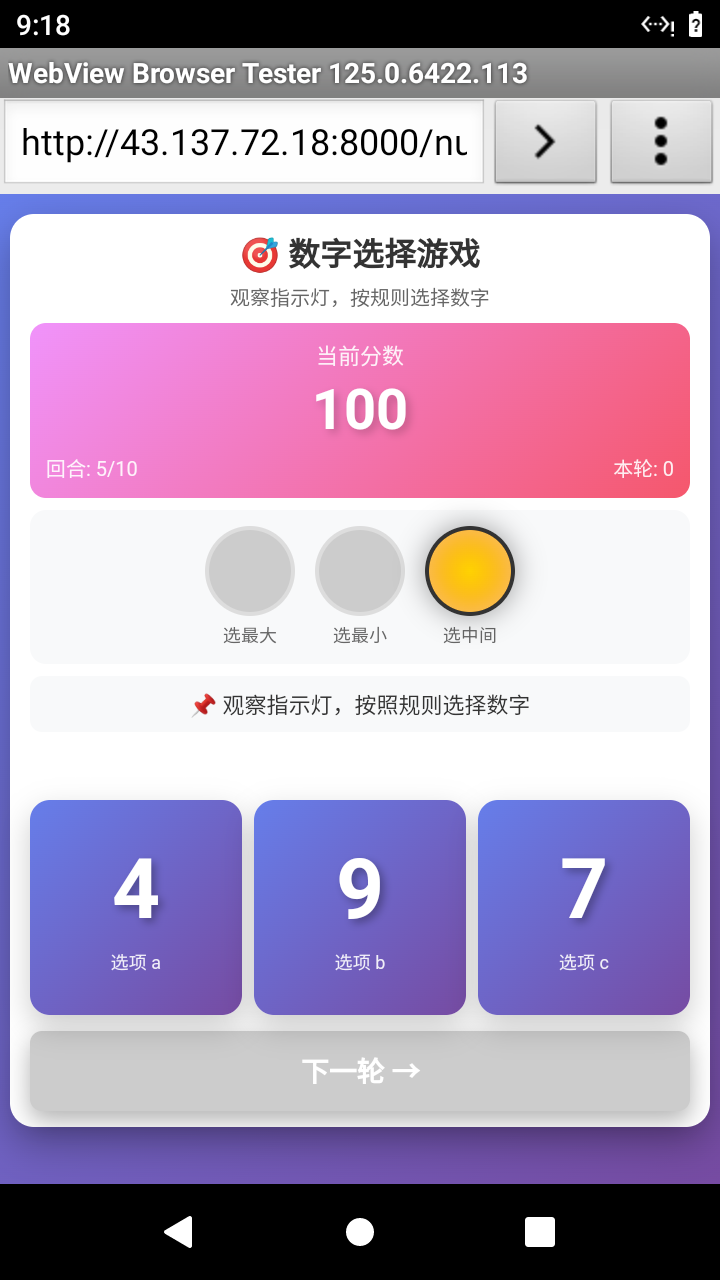

Select the correct number based on the traffic light color.
Answer: 2